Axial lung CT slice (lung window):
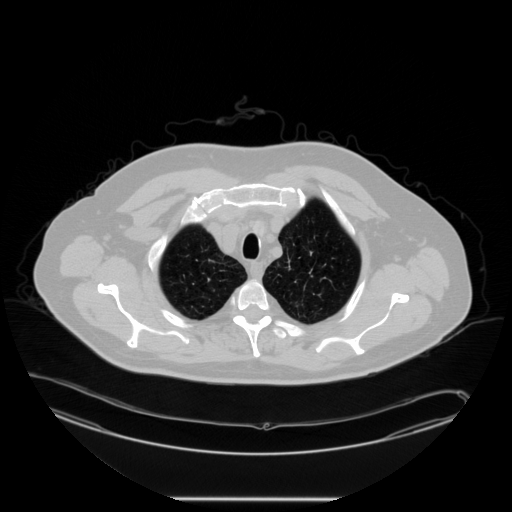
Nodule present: no